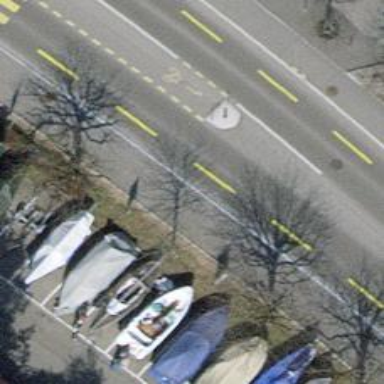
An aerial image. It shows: Sidewalk.